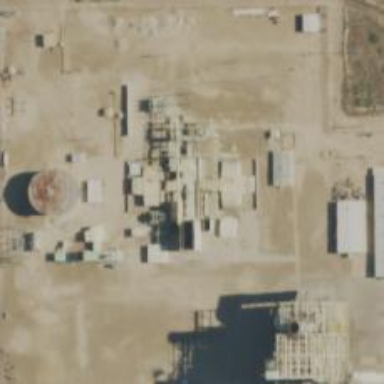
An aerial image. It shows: Gas turbine generator powered by gas.